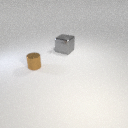
small brown metal cylinder to the left of large gray metal cube